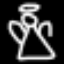
Label: angel